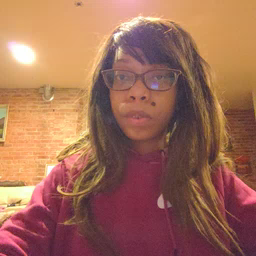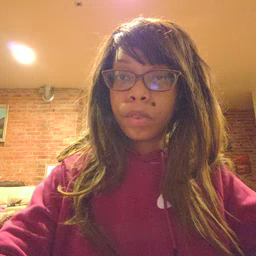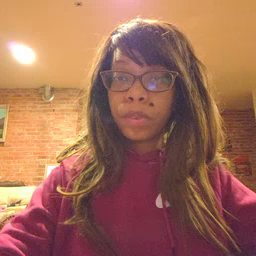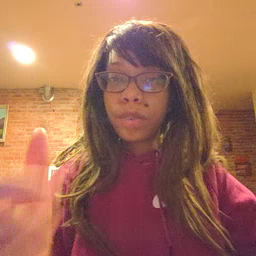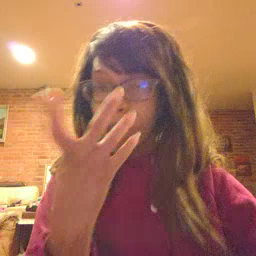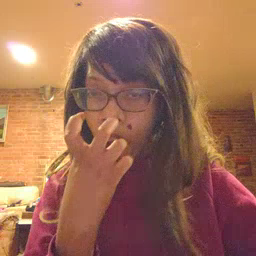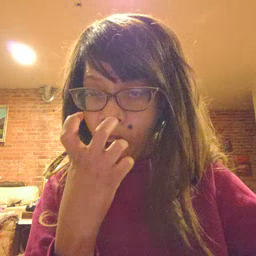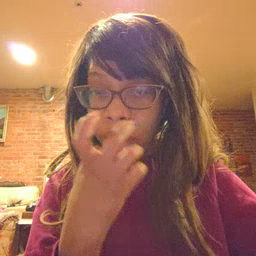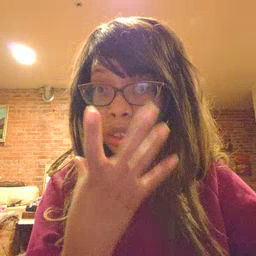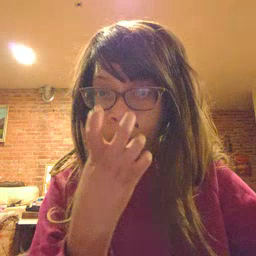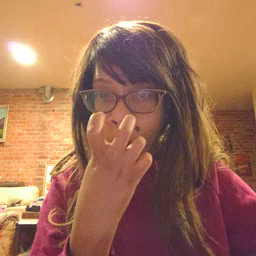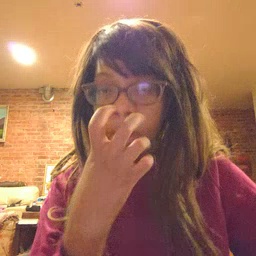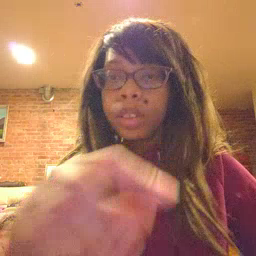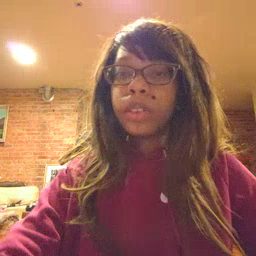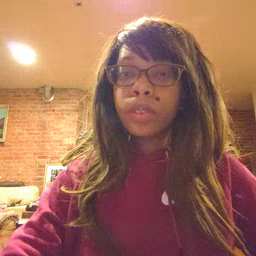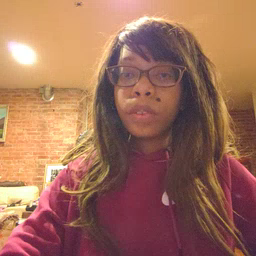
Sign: mad